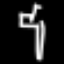
Label: fork